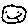
Label: smiley face